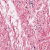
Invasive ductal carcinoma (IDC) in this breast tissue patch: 0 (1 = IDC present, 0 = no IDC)